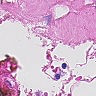
Metastatic tissue present: no